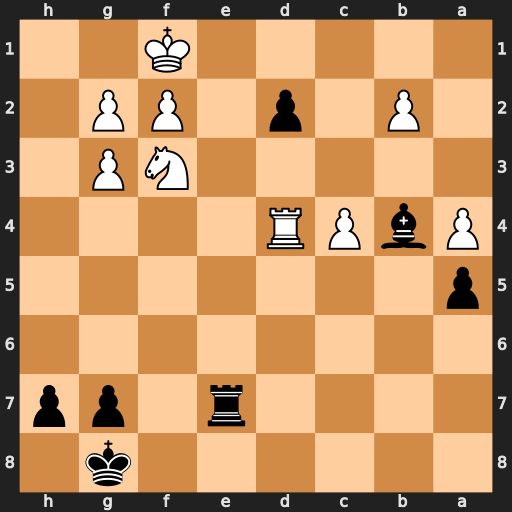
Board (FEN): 6k1/4r1pp/8/p7/PbPR4/5NP1/1P1p1PP1/5K2
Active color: b
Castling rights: -
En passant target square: -
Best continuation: Re1+ Nxe1 dxe1=Q#